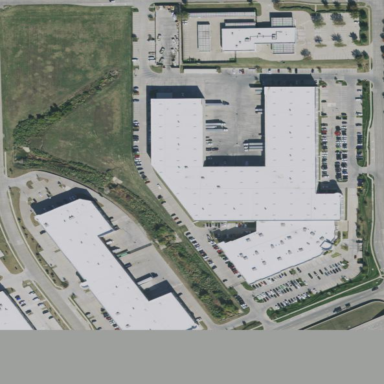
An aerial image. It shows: Commercial area.